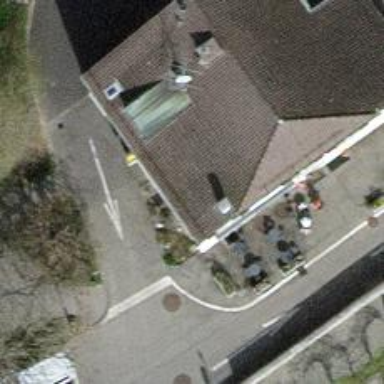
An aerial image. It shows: Post office.